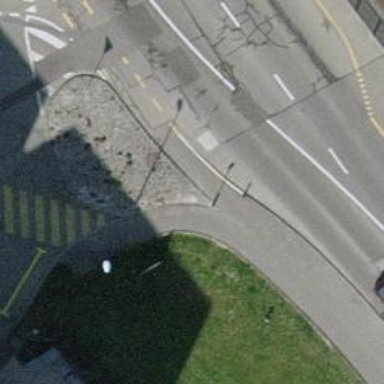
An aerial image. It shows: Paved cycleway.